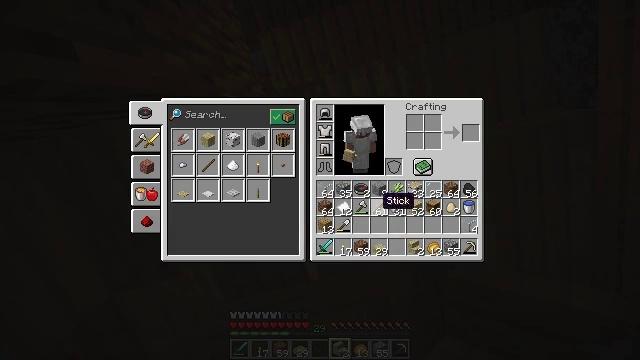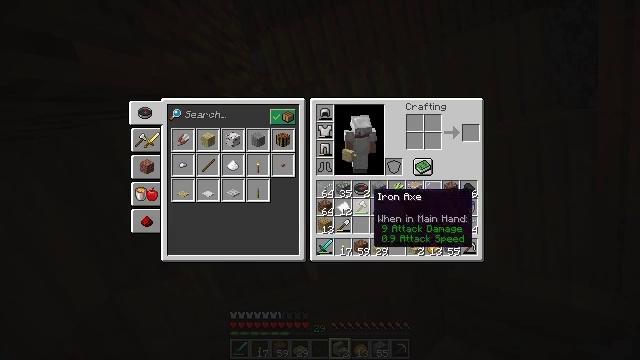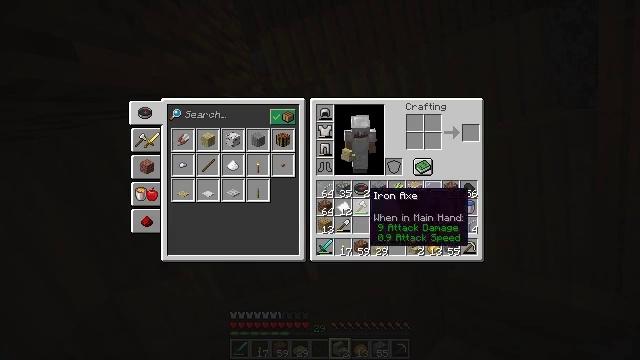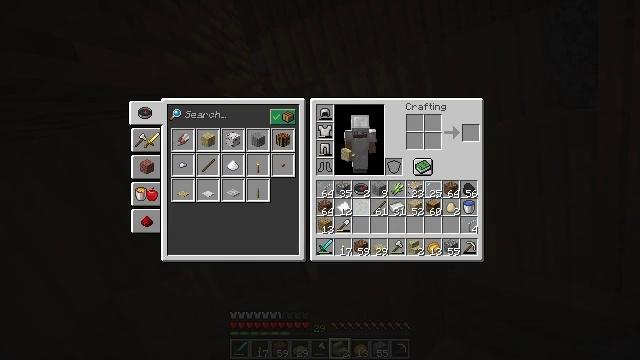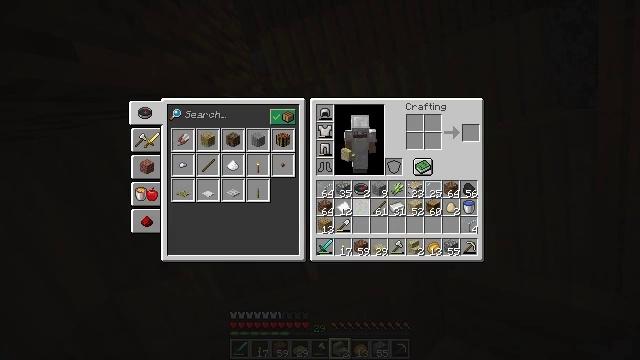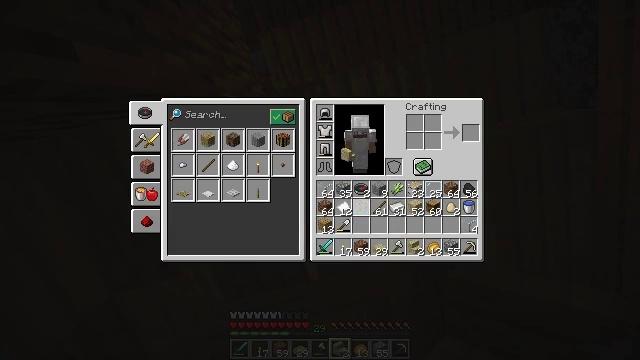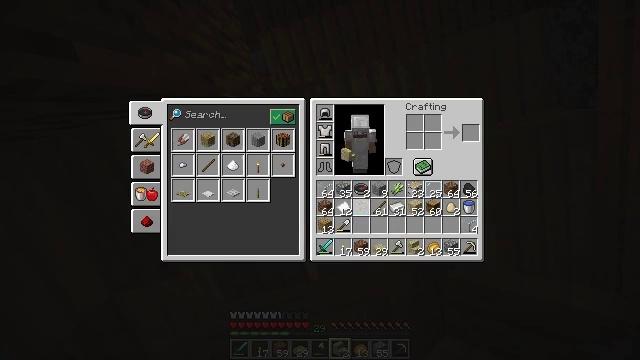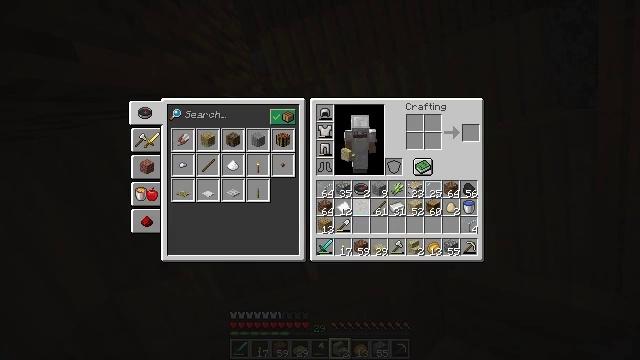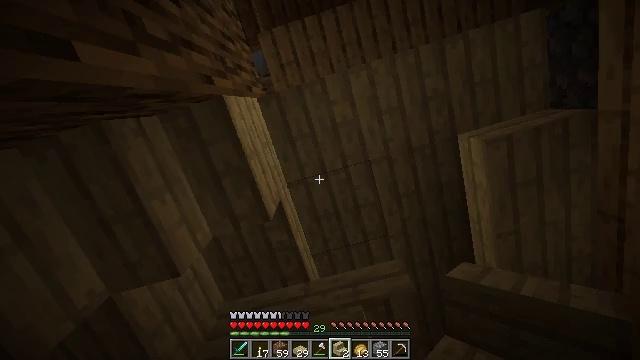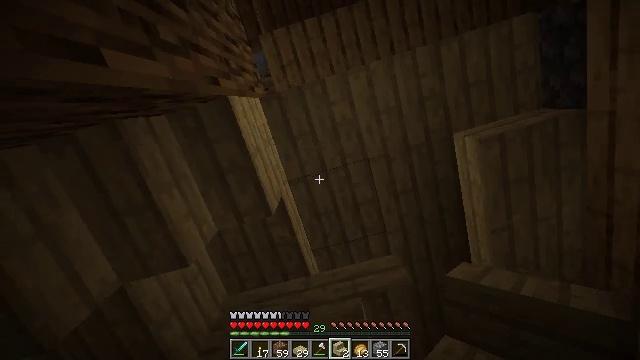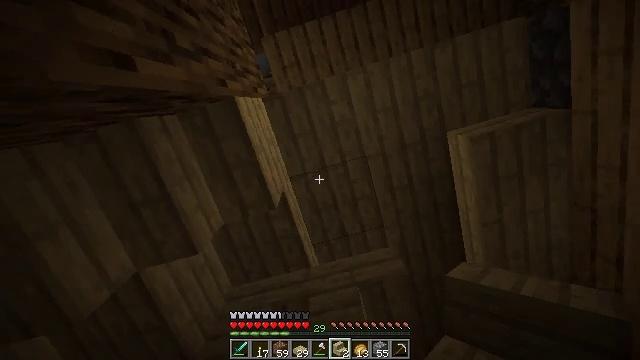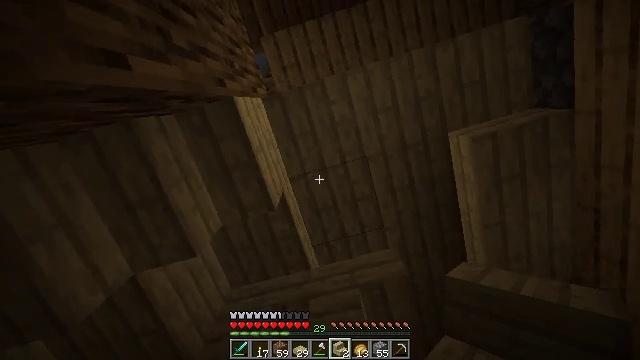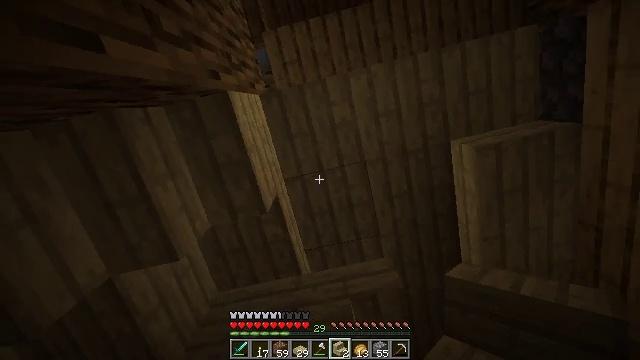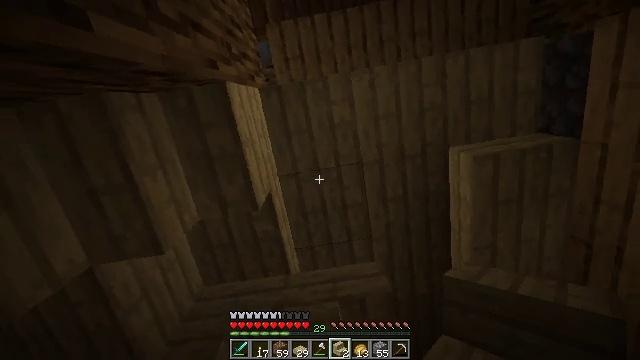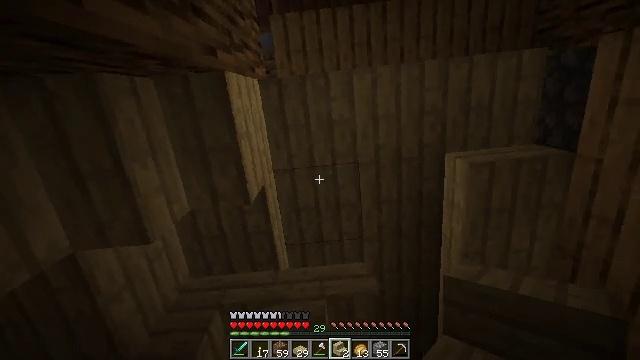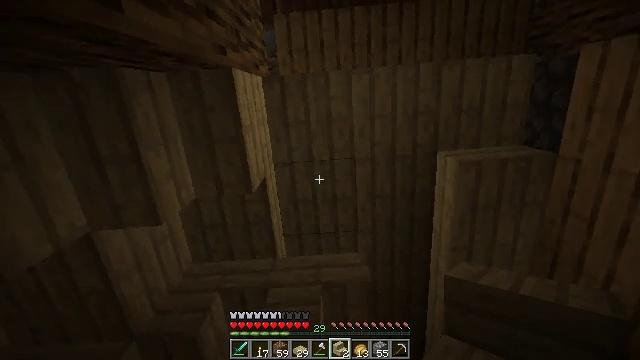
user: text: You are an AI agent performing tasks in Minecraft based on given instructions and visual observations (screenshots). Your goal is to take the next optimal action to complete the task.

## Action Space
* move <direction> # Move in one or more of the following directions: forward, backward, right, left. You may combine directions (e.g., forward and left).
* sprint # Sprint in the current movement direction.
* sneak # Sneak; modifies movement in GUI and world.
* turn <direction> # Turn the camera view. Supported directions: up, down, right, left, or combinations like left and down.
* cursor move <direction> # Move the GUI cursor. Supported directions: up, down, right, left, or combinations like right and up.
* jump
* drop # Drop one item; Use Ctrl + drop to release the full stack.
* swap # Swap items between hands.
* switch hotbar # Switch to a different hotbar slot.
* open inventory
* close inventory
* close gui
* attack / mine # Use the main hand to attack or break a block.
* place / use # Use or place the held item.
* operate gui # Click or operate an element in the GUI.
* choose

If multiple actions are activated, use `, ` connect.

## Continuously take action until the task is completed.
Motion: motion action
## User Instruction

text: Mine the birch stairs.
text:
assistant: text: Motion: sneak, cursor move left
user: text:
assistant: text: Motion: sneak
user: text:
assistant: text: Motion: sneak, operate gui
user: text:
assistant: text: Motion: sneak, operate gui
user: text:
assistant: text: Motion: sneak, operate gui
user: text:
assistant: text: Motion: sneak
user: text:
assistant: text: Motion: sneak
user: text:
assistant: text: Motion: sneak, close inventory
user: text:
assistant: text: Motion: sneak, close inventory
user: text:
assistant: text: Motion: close inventory
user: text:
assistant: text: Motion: close inventory
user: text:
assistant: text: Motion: turn right, close inventory
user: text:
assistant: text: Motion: turn right
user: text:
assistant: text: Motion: turn right
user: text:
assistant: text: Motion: turn right
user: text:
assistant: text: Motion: no_op
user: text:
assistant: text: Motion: no_op
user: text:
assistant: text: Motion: no_op
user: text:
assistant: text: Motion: no_op
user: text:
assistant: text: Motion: no_op
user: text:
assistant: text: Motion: no_op
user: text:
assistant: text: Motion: no_op
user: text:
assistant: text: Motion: turn right and down
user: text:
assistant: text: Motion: turn right and down
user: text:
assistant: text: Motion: turn down
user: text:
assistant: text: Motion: turn down
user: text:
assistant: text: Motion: turn down
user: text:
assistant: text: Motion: no_op
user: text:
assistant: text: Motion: attack / mine
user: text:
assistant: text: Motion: attack / mine